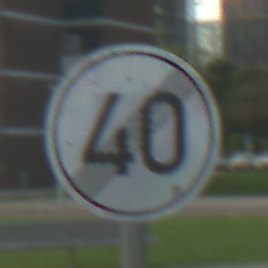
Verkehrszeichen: EndeGeschwindigkeit40
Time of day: MorningAfternoon
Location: Outdoor (Urban)
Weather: PartlyCloudy
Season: NotSpecified
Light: Natural